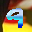
Label: 9